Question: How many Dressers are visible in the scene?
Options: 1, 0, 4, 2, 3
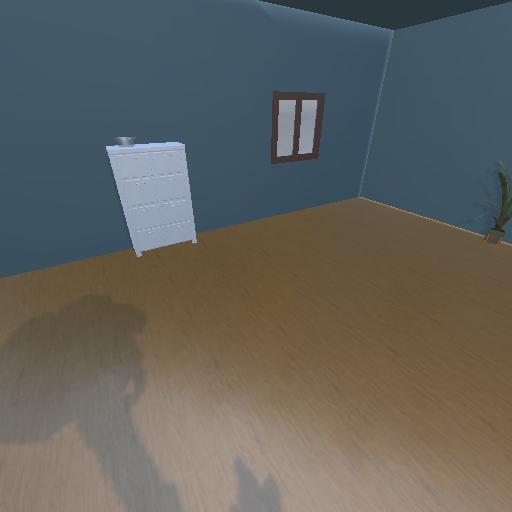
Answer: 1